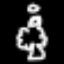
Label: angel